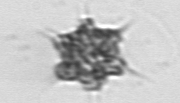
Label: Dictyocha